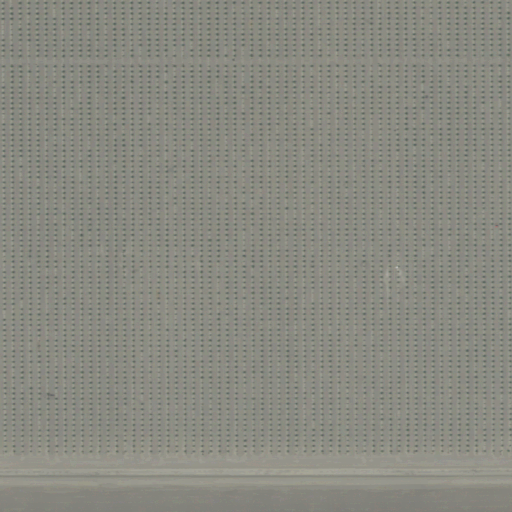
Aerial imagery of plain(s) in California named Kern Lake Bed containing only cultivated crops